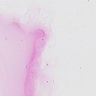
Metastatic tissue present: no